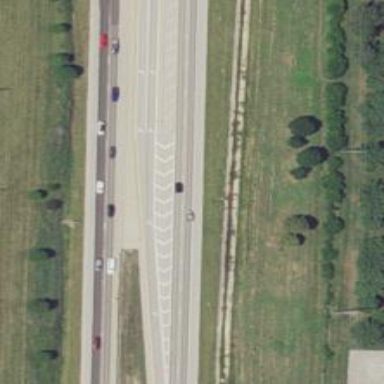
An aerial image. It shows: Road marking of gore chevron.